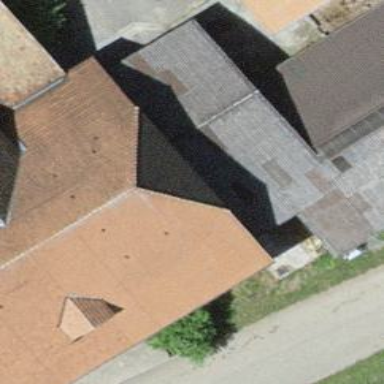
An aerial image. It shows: Farm building.